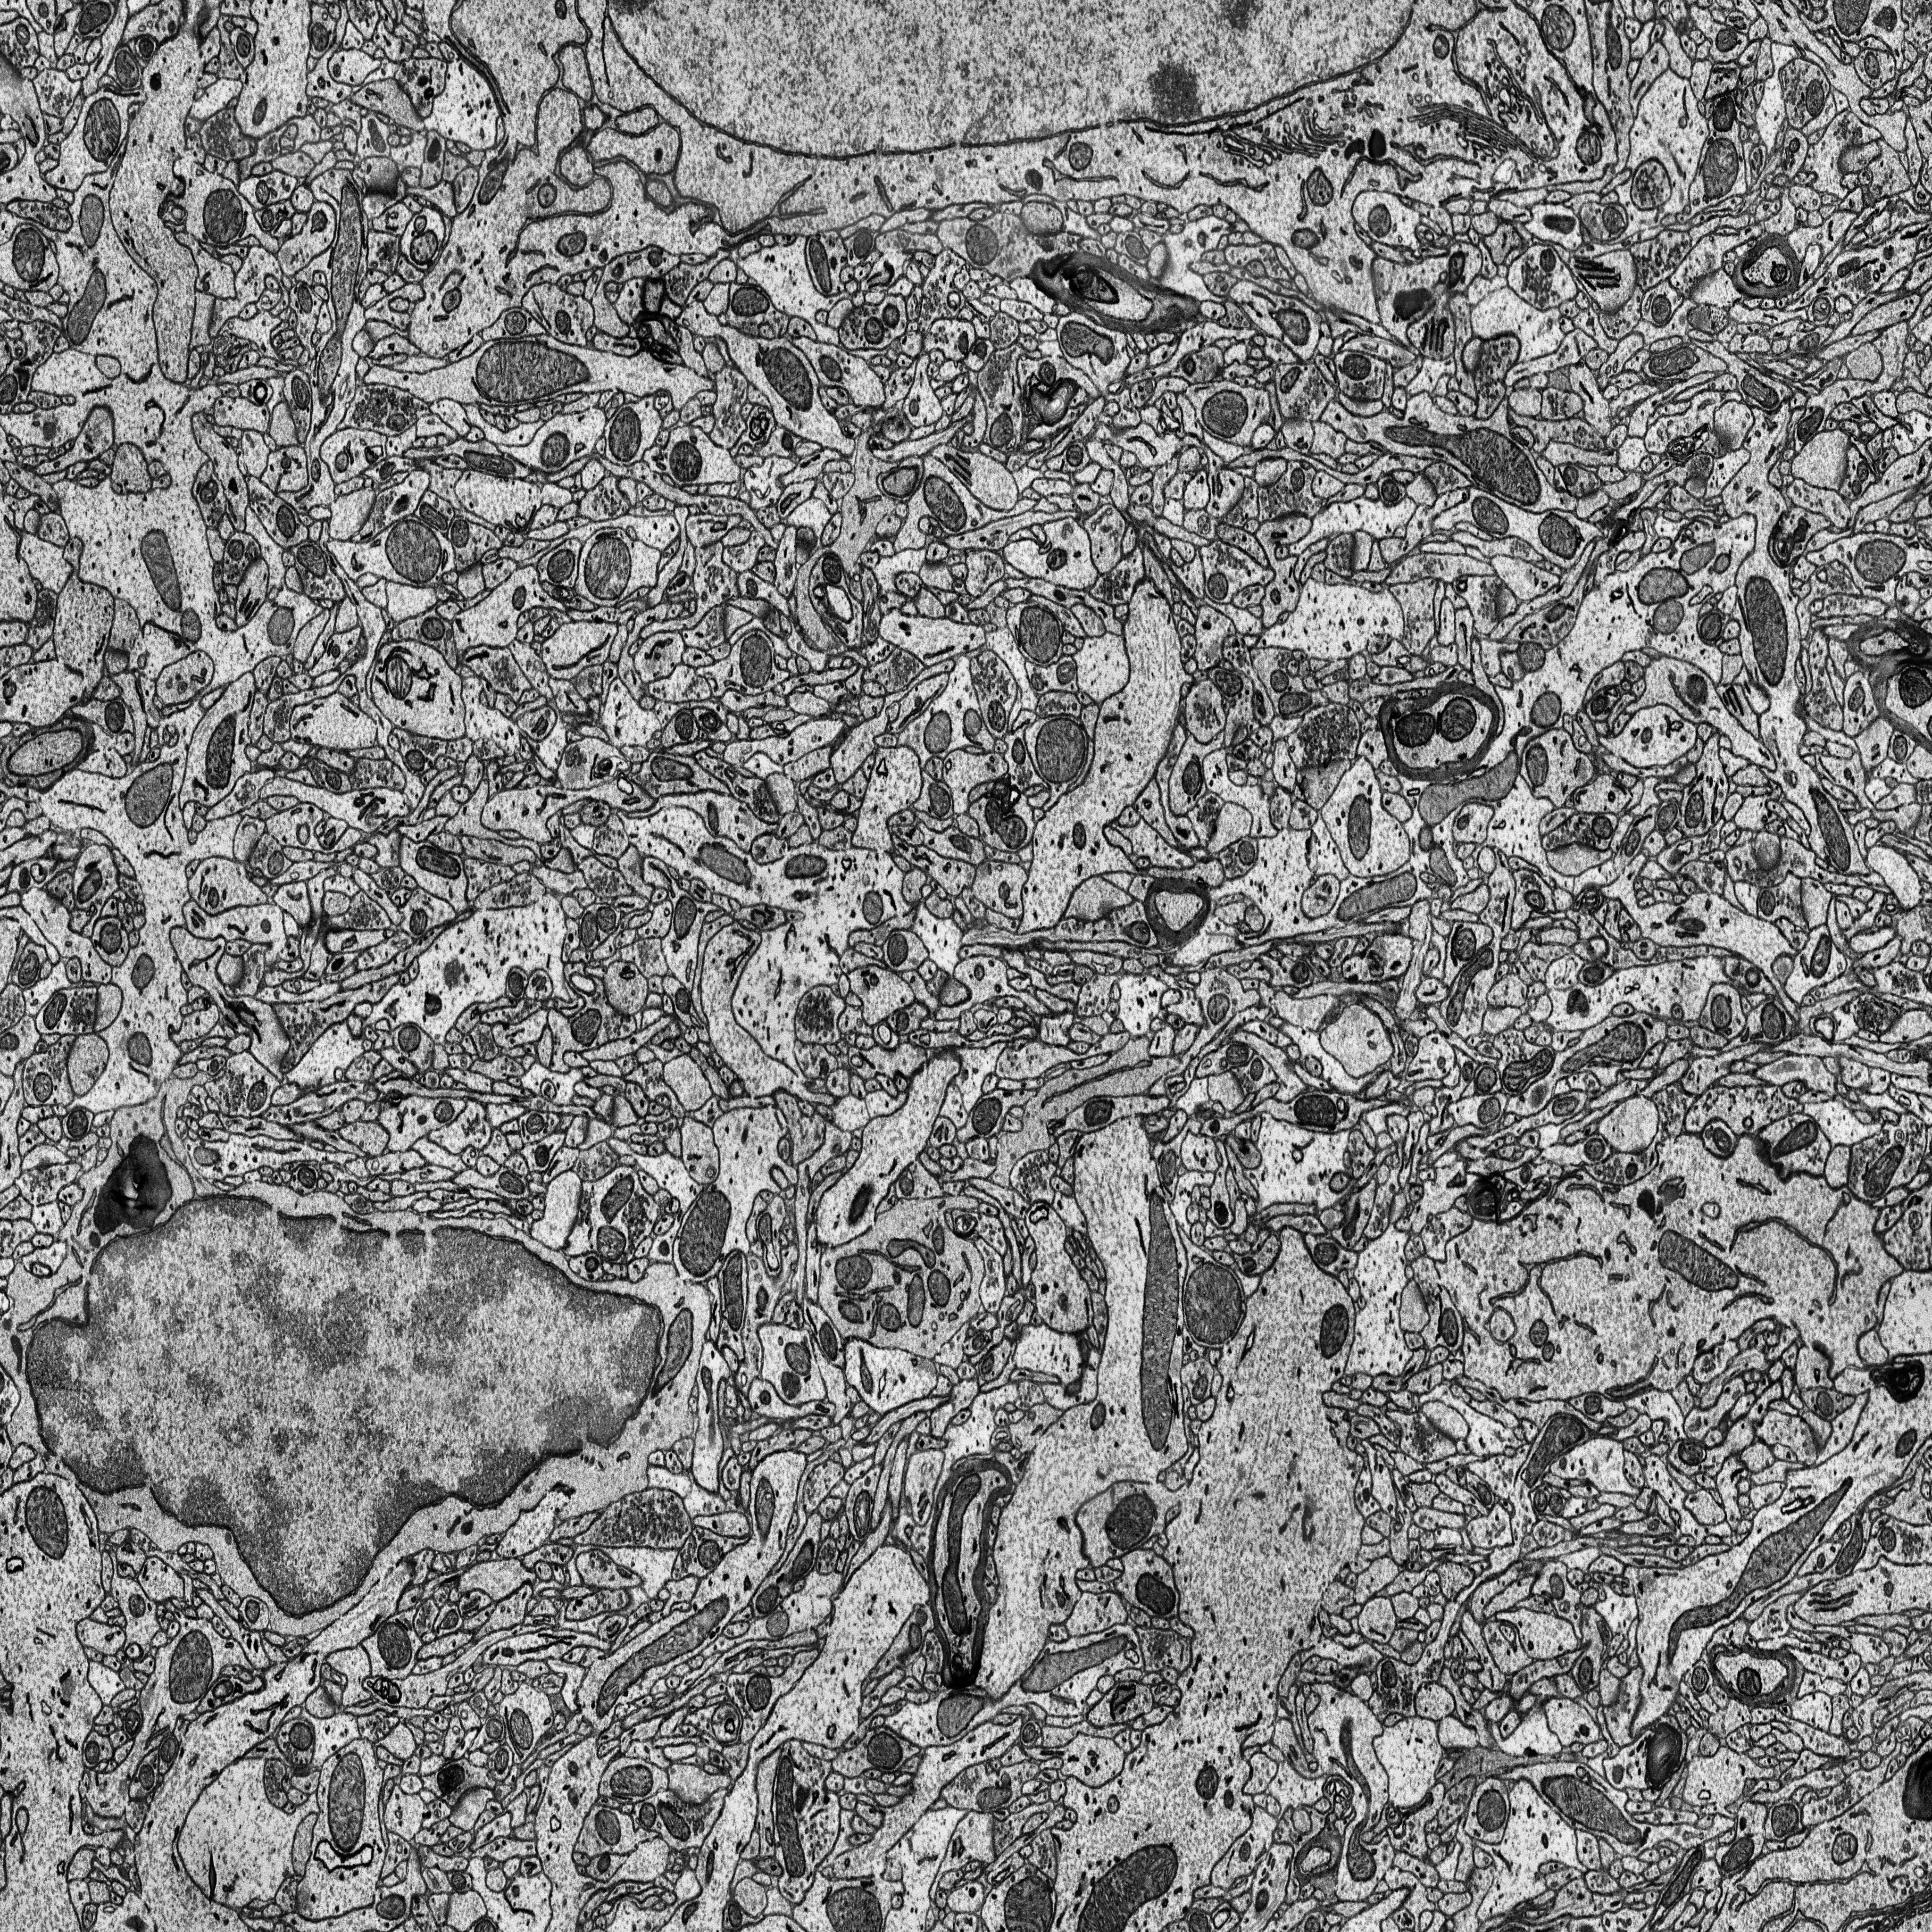
Electron microscopy slice of rat cortex tissue
Slice depth (z): 47
Mitochondria instances in slice: 381